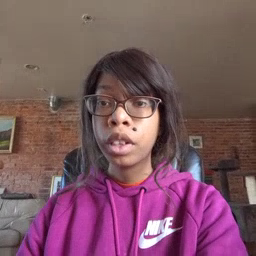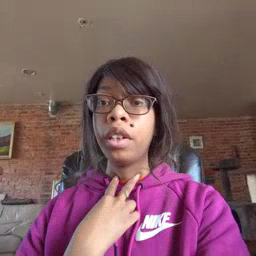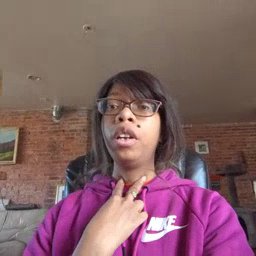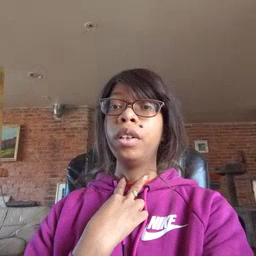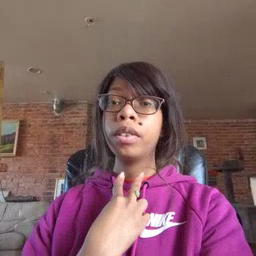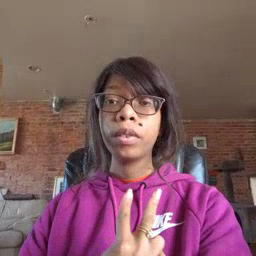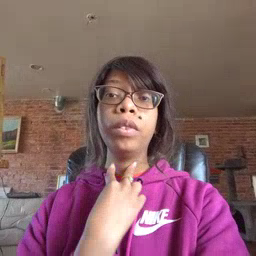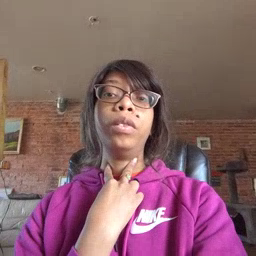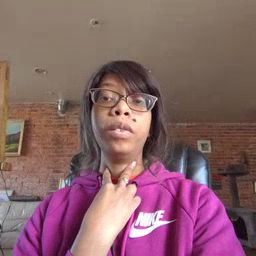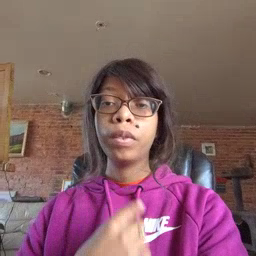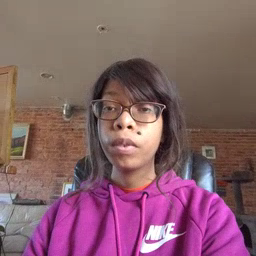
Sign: stuck